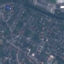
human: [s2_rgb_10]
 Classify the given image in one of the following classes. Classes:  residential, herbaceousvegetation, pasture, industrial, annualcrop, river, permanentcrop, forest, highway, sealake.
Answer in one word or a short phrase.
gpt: Residential